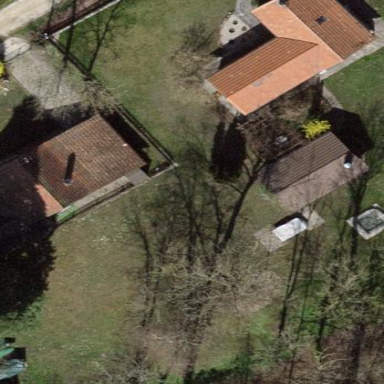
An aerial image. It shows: Detached building.